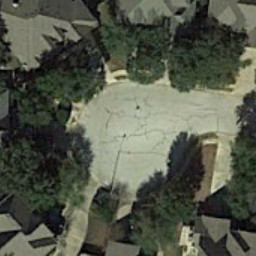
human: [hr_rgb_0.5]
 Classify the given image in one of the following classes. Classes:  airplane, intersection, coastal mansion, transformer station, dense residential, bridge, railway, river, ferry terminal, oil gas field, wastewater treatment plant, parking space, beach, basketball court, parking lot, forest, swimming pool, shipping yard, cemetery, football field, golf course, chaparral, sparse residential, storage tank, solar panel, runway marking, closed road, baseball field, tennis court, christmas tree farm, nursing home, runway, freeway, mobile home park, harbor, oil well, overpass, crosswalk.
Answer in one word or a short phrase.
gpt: closed road